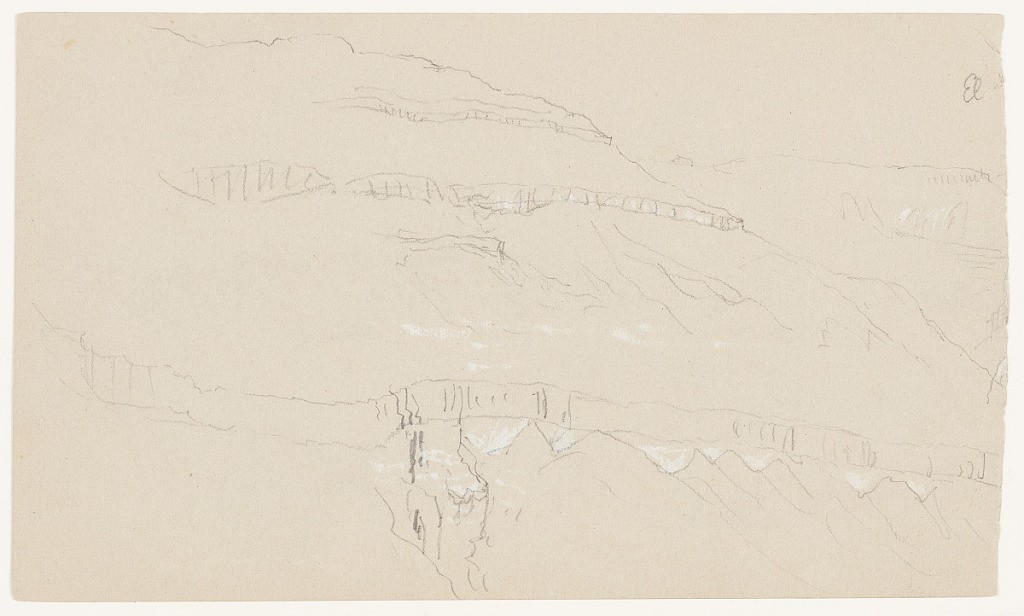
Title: Canyon Panorama, Part One, El Yemen Valley, Palestine (Israel)
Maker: Frederic Edwin Church, American, 1826–1900
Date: February 20, 1868
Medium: Graphite and white gouache on gray wove paper; verso: graphite
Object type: Drawing
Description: Landscape sketch of a bulging mountainside in the region of present-day southern Israel known to Church as the Valley of El Yemen. The mountain dominates the composition, rising from lower right to upper left along a steep slope, which is broken in three places by ledges and cliffs. Various surface details are lightly rendered. In background at right, another mountain ridge is visible.

Verso: Landscape sketch of a cliff face and mountain in the region known to Church as the El Yemen Valley in southern Israel. At left, a sheer cliff with a rolling, undulating surface is viewed obliquely and shaded in some detail. Rock strata is visible. A somewhat rounded mountain peak is shown in the middle distance at right.